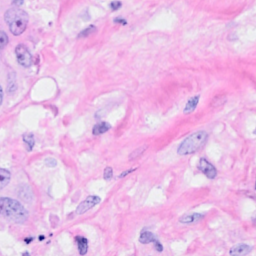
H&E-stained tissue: Breast